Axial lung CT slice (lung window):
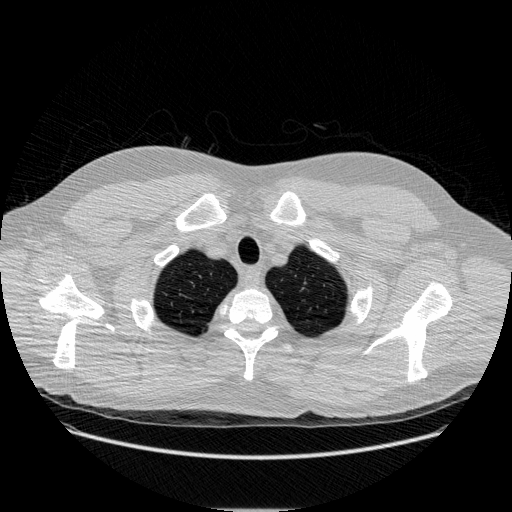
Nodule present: no